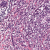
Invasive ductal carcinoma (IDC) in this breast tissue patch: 1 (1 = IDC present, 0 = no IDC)